Question: There is an equation of exponential truncated power law in the article below:
> Gonzalez, M. C., Hidalgo, C. A., & Barabasi, A. L. (2008). Understanding individual human mobility patterns. Nature, 453(7196), 779-782.
like this:

It is an exponential truncated power law. There are three parameters to be estimated: rg0, beta and K. Now we have got several users' radius of gyration(rg), and uploaded it onto Github: <URL>
The following codes can be used to read data and calculate P(rg):
'''
import numpy as np
# read radius of gyration from file
rg = []
with open('/path-to-the-data/radius of gyrations.txt', 'r') as f:
for i in f:
rg.append(float(i.strip('
')))
# calculate P(rg)
rg = sorted(rg, reverse=True)
rg = np.array(rg)
prg = np.arange(len(sorted_data)) / float(len(sorted_data)-1)
'''
or you can directly get rg and prg data as the following:
'''
rg = np.array([ 20.<PHONE> , 9.40547933, 8.70934714, 8.62690145,
7.<PHONE>, 7.<PHONE>, 6.45280959, 6.44755478,
5.<PHONE>, 5.<PHONE>, 5.<PHONE>, 5.<PHONE>,
4.87023561, 4.66753197, 4.41807645, 4.<PHONE> ,
3.54454372, 2.<PHONE> , 2.39016885, <PHONE> ,
1.78393238, 1.75432688, 1.<PHONE>, 1.<PHONE>,
0.92653501, 0.32586582, <PHONE> , 0.<PHONE>,
0. , 0. ])
prg = np.array([ 0. , 0.<PHONE>, 0.<PHONE>, 0.<PHONE>, 0.<PHONE>,
0.<PHONE>, 0.20689655, 0.24137931, 0.27586207, 0.31034483,
0.34482759, 0.37931034, <PHONE> , 0.44827586, 0.48275862,
0.51724138, 0.55172414, <PHONE> , 0.62068966, 0.65517241,
0.68965517, 0.72413793, 0.75862069, 0.79310345, 0.82758621,
0.86206897, 0.89655172, 0.93103448, 0.96551724, 1. ])
'''
I can plot the P(r_g) and r_g using the following python script:
'''
import matplotlib.pyplot as plt
%matplotlib inline
plt.plot(rg, prg, 'bs', alpha = 0.3)
# roughly estimated params:
# rg0=1.8, beta=0.15, K=5
plt.plot(rg, (rg+1.8)**-.15*np.exp(-rg/5))
plt.yscale('log')
plt.xscale('log')
plt.xlabel('$r_g$', fontsize = 20)
plt.ylabel('$P(r_g)$', fontsize = 20)
plt.show()
'''
<URL>
How can I use these data of rgs to estimate the three parameters above? I hope to solve it using python.
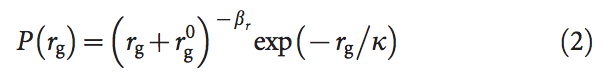
Answer: According to @Michael 's suggestion, we can solve the problem using
'''
def func(rg, rg0, beta, K):
return (rg + rg0) ** (-beta) * np.exp(-rg / K)
from scipy import optimize
popt, pcov = optimize.curve_fit(func, rg, prg, p0=[1.8, 0.15, 5])
print popt
print pcov
'''
The results are given below:
'''
[ 1.04303608e+03 3.02058550e-03 4.85784945e+00]
[[ 1.38243336e+18 -6.14278286e+11 -1.14784675e+11]
[ -6.14278286e+11 2.72951900e+05 5.10040746e+04]
[ -1.14784675e+11 5.10040746e+04 9.53072925e+03]]
'''
Then we can inspect the results by plotting the fitted curve.
'''
%matplotlib inline
import matplotlib.pyplot as plt
plt.plot(rg, prg, 'bs', alpha = 0.3)
plt.plot(rg, (rg+popt[0])**-(popt[1])*np.exp(-rg/popt[2]) )
plt.yscale('log')
plt.xscale('log')
plt.xlabel('$r_g$', fontsize = 20)
plt.ylabel('$P(r_g)$', fontsize = 20)
plt.show()
'''
<URL>